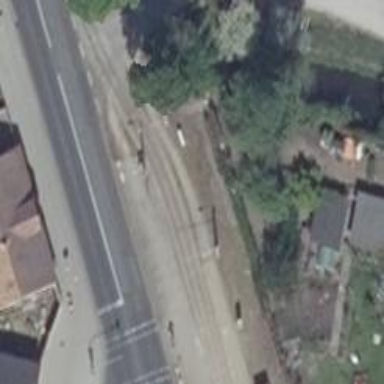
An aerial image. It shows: Service road alongside electrified tram railway with contact lines.